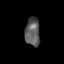
Tissue: skin
Cell type: Endothelial cells
Senescence score: 0.2159
Nuclear area (px): 415
Mean DAPI intensity: 91.036